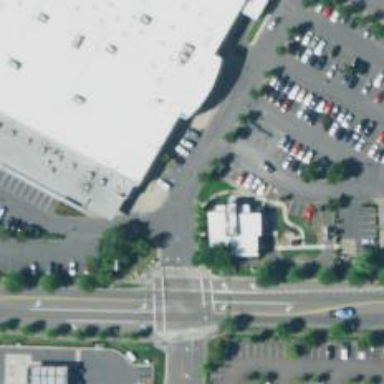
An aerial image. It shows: Parking space is available.